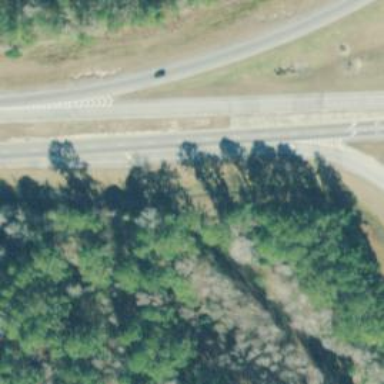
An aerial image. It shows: Asphalt trunk highway.